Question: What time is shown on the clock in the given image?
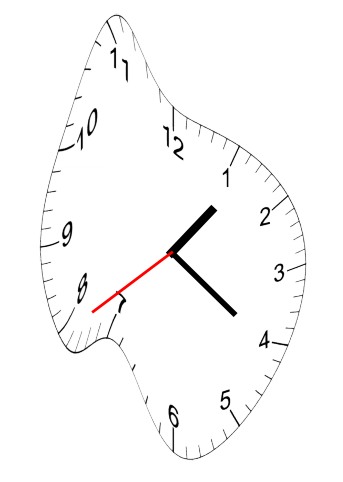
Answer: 01:20:39